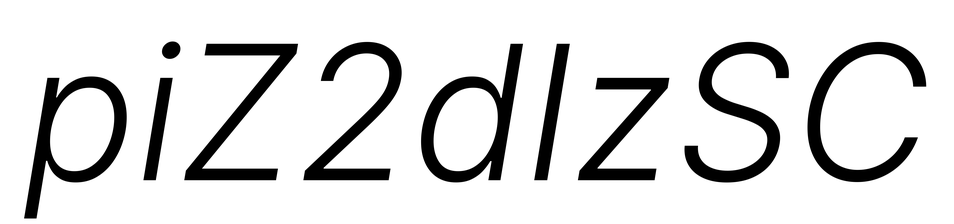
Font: Inter-Italic_Light_Italic